Interaction volume radius: 10 \u00c5
Interaction volume height: 40 \u00c5
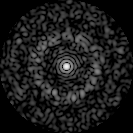
Disorder parameter: 0.8249